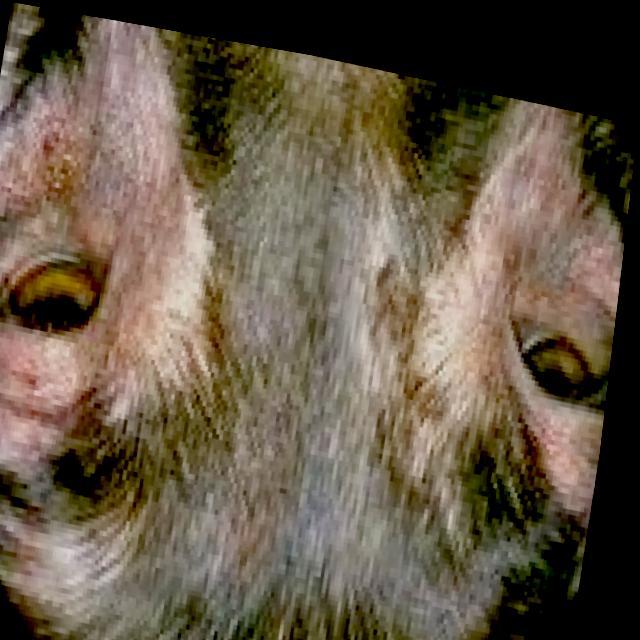
Canine hypersensitivity reaction — allergic skin response with urticaria, erythema, pruritus, and angioedema. May be food, environmental, or flea allergy related.